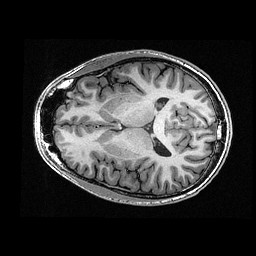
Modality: T1w
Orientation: axial
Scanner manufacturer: ge
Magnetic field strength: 3 T
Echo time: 0.00318 s